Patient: sex M, age 37
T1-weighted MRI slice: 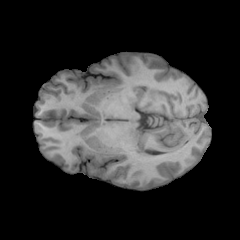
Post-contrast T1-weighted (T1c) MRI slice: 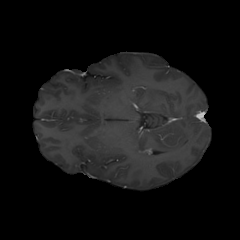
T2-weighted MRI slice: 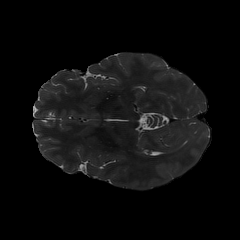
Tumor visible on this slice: no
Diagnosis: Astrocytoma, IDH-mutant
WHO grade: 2